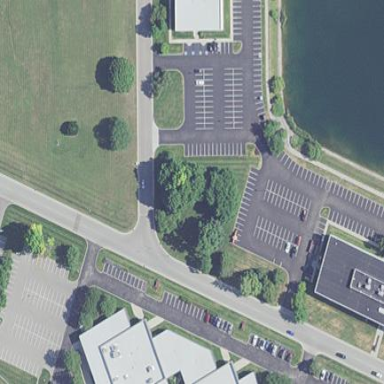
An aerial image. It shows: Parking garage.